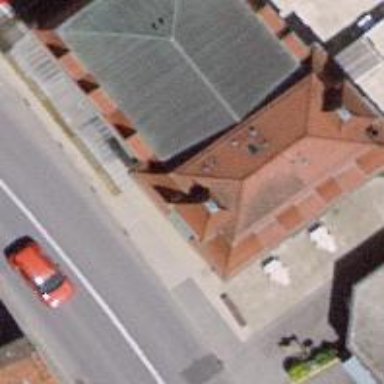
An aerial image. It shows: Cafe.